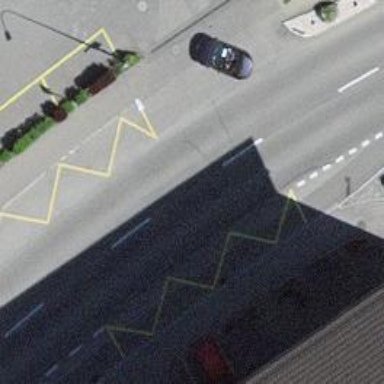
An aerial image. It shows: Public transport stop position.